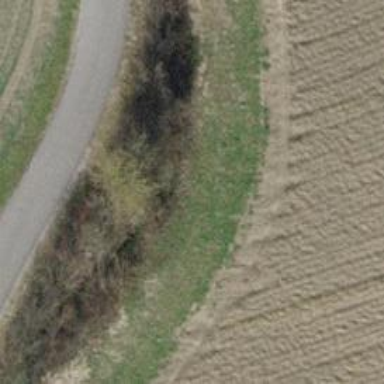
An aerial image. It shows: Hedge acting as barrier.